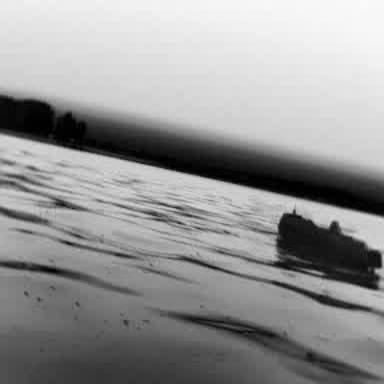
There is a container_ship in the infrared image.